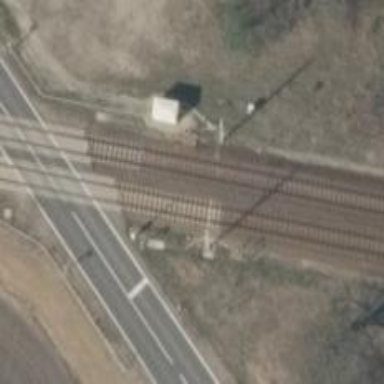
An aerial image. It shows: Railway signal.